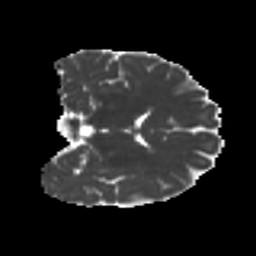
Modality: MD
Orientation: coronal
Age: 24
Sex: male
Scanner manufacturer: ge
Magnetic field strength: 3 T
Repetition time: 7.8 s
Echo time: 0.0606 s